Question: I'm using the combobox control:
<URL>
And I want it to be not white, like it is now. Which css property can do this? Is it possible?
I want it to look like this:

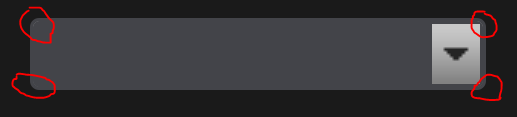
Answer: You should be able to achieve that with a custom background color on the select element and some rounded corners on its container. Try placing the combobox in a containing DIV and give it these CSS styles:
'''
.rounded {
border-radius: 10px;
-moz-border-radius: 10px;
-webkit-border-radius: 10px;
padding: 5px;
background: #333;
}
.rounded select {
width: 100%;
background: #333;
color: #fff;
border: 0;
outline: 0;
}
'''
<URL>
It might be a little off, but it's close to what you want.